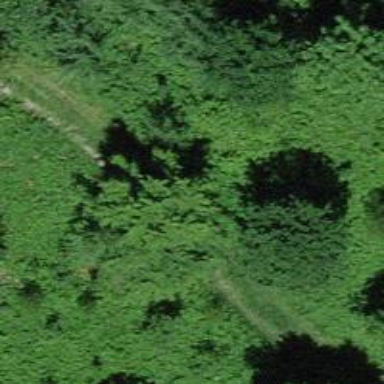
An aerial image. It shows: Unpaved track with tracktype grade4.